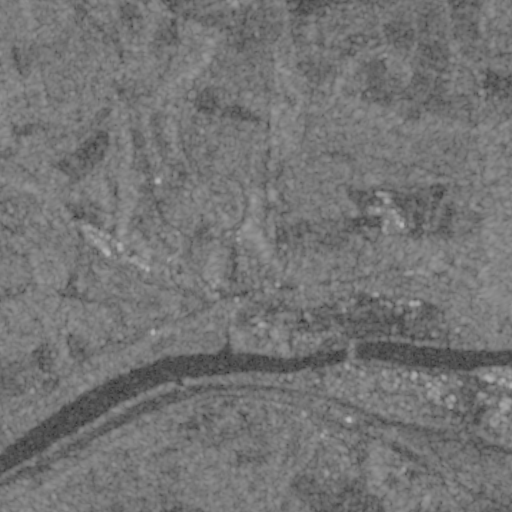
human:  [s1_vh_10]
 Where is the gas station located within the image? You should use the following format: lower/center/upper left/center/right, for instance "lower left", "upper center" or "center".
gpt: The gas station is located in the center of the image.
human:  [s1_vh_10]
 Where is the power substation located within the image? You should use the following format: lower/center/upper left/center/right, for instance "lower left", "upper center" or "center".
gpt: The power substation is located in the center of the image.
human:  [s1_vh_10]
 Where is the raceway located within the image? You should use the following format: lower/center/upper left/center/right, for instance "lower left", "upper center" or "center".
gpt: The raceway is located in the center right of the image.
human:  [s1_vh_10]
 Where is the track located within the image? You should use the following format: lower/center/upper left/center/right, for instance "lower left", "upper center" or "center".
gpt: The track is located in the center right of the image.
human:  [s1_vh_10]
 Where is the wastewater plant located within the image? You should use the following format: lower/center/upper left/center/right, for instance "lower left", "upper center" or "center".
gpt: The wastewater plant is located in the lower right of the image.
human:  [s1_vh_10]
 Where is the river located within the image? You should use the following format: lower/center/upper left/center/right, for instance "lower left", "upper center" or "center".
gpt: The river is located in the lower of the image.
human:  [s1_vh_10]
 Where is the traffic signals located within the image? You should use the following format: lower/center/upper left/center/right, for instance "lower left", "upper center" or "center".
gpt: The traffic signals is located in the center right of the image.
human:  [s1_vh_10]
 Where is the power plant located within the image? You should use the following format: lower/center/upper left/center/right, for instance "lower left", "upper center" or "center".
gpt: There is no power plant in the image.

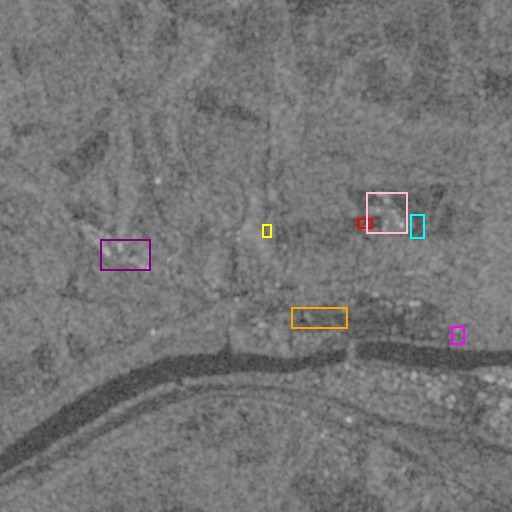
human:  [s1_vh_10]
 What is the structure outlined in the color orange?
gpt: The structure outlined in orange is a park.
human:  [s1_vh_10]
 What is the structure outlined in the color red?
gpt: The structure outlined in red is a parking lot.
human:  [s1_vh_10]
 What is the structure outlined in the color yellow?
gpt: The structure outlined in yellow is a power substation.
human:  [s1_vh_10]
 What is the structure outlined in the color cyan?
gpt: The structure outlined in cyan is a track.
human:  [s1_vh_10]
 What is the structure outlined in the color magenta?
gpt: The structure outlined in magenta is a wastewater plant.
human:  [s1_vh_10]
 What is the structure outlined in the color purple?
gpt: The structure outlined in purple is a building.
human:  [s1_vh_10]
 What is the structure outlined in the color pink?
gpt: The structure outlined in pink is a building.
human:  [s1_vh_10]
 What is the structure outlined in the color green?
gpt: There is no green outline.